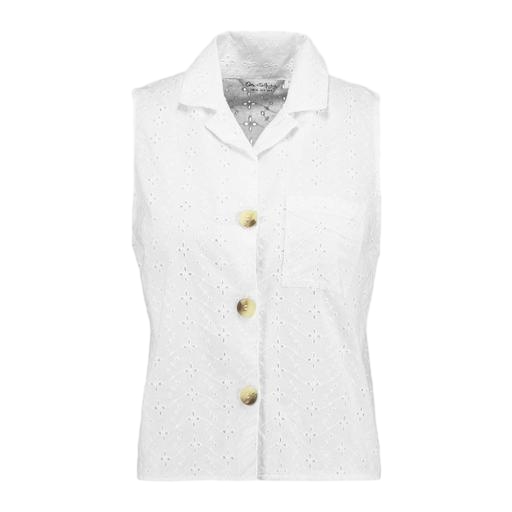
white sleeveless button, white sleeveless shirt, sleeveless white button, white background